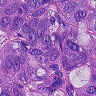
Metastatic tissue present: yes